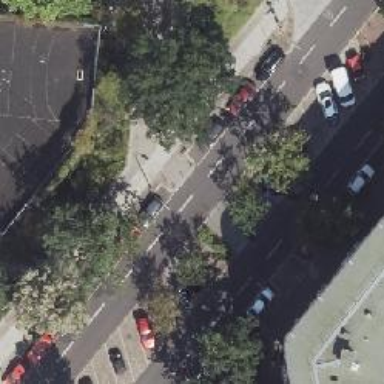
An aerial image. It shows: Asphalt footpath with unmarked crossing.